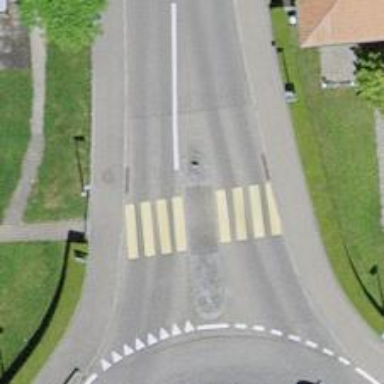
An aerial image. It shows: Zebra crossing on the road.